Field crop: maize
Growth stage: 1
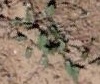
Species: convolvulus